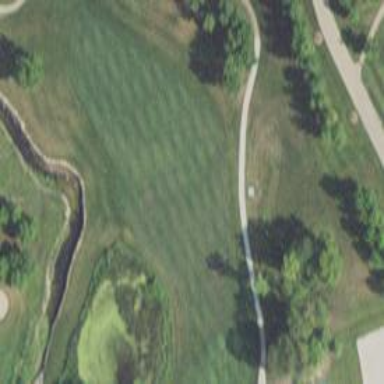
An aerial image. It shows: Scenic golf fairway.